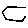
Label: hexagon